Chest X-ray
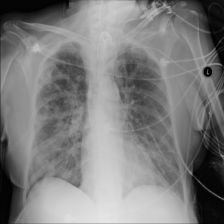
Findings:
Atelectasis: negative
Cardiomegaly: negative
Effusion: negative
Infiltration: negative
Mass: negative
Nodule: negative
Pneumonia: negative
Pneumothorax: negative
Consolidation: negative
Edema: negative
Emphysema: negative
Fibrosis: negative
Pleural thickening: negative
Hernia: negative